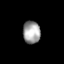
Tissue: skin
Cell type: Epithelial cells
Senescence score: 0.2638
Nuclear area (px): 387
Mean DAPI intensity: 159.713